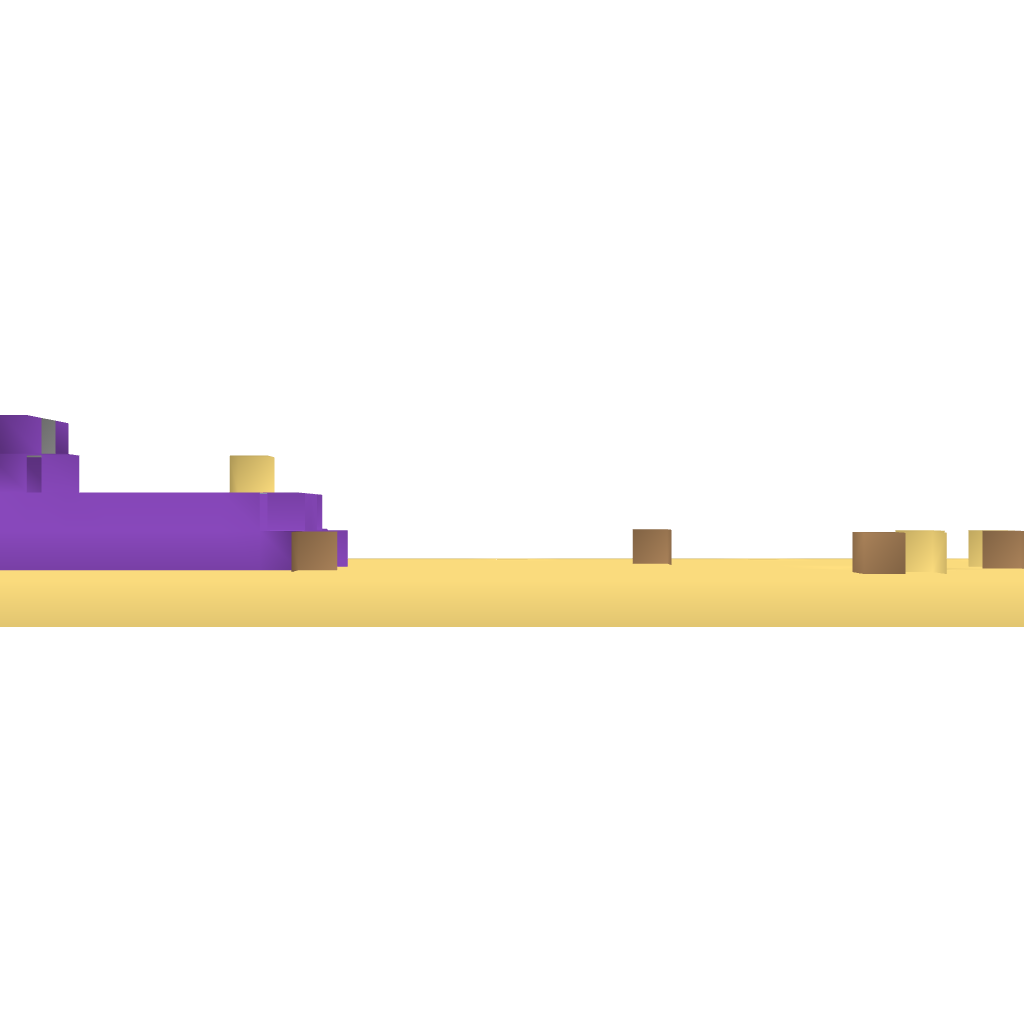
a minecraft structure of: Automatic TNT Cannon (Basic) bad low quality